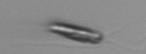
Label: Chrysochromulina